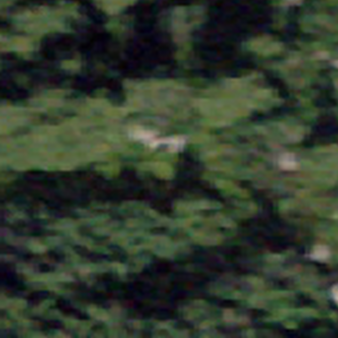
Label: other